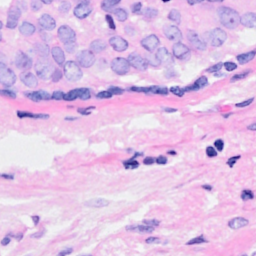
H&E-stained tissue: Breast